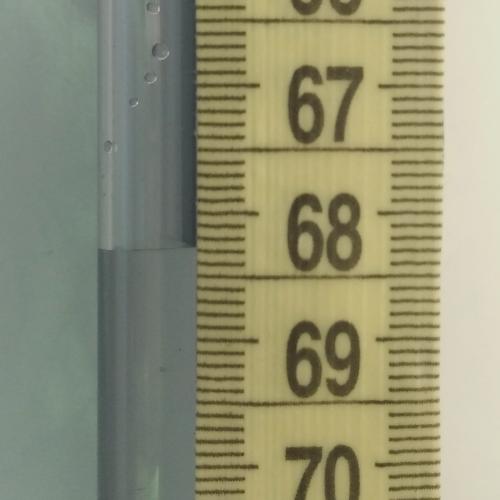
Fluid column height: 68.3 cm